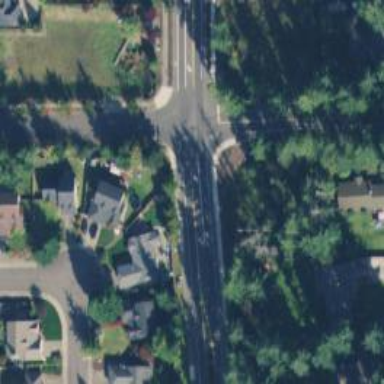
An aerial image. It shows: Tertiary road with asphalt surface and sidewalk on the left.